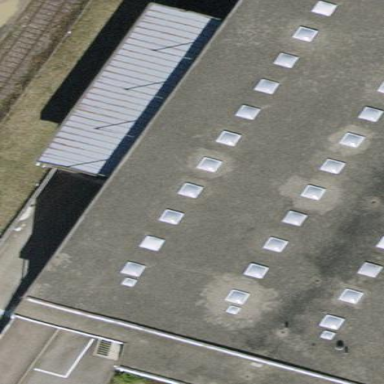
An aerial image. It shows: Silver-colored roof part of building.